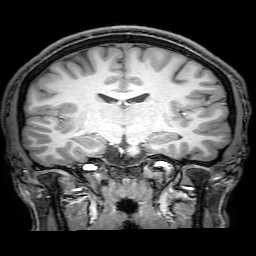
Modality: T1w
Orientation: sagittal